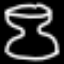
Label: hourglass